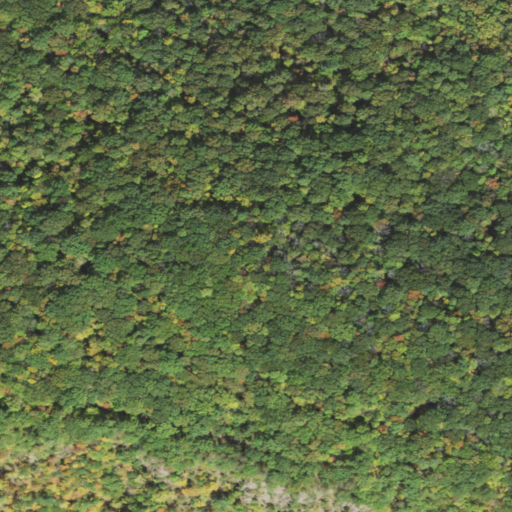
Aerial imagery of mountain in Pennsylvania named Barbour Rock containing deciduous forest and mixed forest